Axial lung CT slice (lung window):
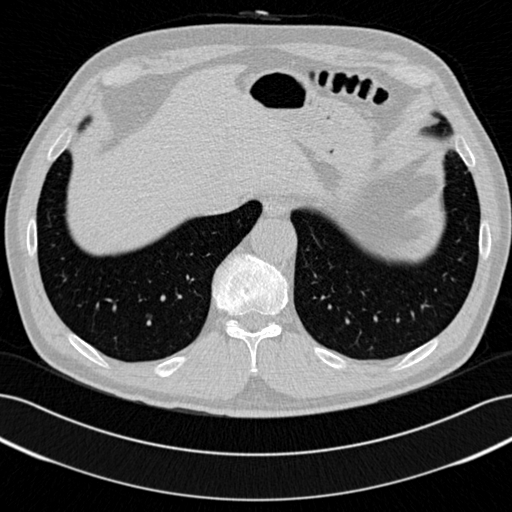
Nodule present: no